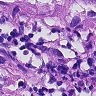
Metastatic tissue present: yes